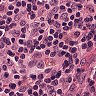
Metastatic tissue present: no